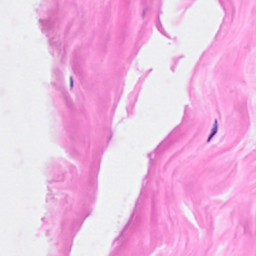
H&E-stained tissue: Breast